【题型】填空题　【知识点】平面几何　【难度】medium
如图，在 \(\triangle ABC\) 中，\(\angle ACB = 90^\circ\)，\(AC = 4\)，\(BC = 3\)，将 \(\triangle ABC\) 绕点 \(B\) 旋转到 \(\triangle DBE\) 的位置，其中点 \(D\) 与点 \(A\) 对应，点 \(E\) 与点 \(C\) 对应.如果图中阴影部分的面积为 4.5，那么 \(\angle CBE\) 的正切值是 \underline{\ \ \ \ \ \ \ \ \ \ }.

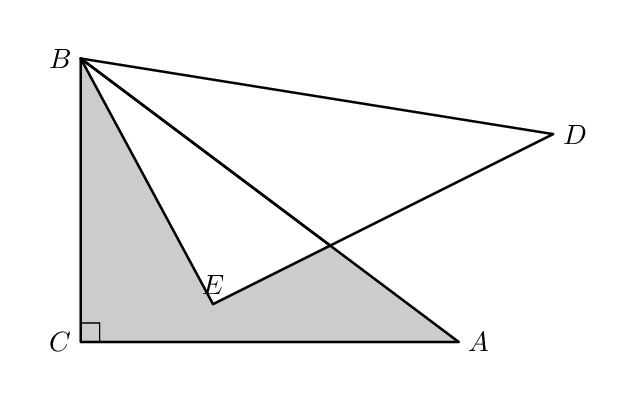
【解答】
\pagestyle{empty}
\noindent
【答案】\(\frac{9}{13}\)

【分析】本题考查了正切函数的定义，旋转的性质和勾股定理.作 \(FG \perp BD\) 于点 \(G\)，利用旋转的性质以及面积法和勾股定理求得 \(EF = 1\)，\(BF = \sqrt{10}\)，解得 \(FG = \frac{9}{5}\)，再利用由旋转的性质得 \(\angle CBE = \angle FBG\)，据此求解即可.

【详解】解：作 \(FG \perp BD\) 于点 \(G\)，

\(\because \angle ACB = 90^\circ\)，\(AC = 4\)，\(BC = 3\)，\\
\(\therefore AB = \sqrt{3^2 + 4^2} = 5\)，

由旋转的性质得，\(BE = 3\)，\(BD = 5\)，\(\angle BED = 90^\circ\)。

由题意得 \(S_{\text{阴影}} = \frac{1}{2} \times 4 \times 3 - \frac{1}{2} \times EF \times 3 = 4.5\)，\\
解得 \(EF = 1\)，

\(\therefore BF = \sqrt{BE^2 + EF^2} = \sqrt{10}\)，

\(\because S_{\triangle BFD} = S_{\text{阴影}} = \frac{1}{2} \times BD \times FG = 4.5\)，\\
解得 \(FG = \frac{9}{5}\)，

\(\therefore BG = \sqrt{BF^2 - FG^2} = \frac{13}{5}\)，

由旋转的性质得，\(\angle CBA = \angle EBD\)，则 \(\angle CBE = \angle FBG\)，

\(\therefore \angle CBE\) 的正切值 \(= \tan \angle FBG = \frac{FG}{BG} = \frac{\frac{9}{5}}{\frac{13}{5}} = \frac{9}{13}\)。

故答案为：\(\frac{9}{13}\).
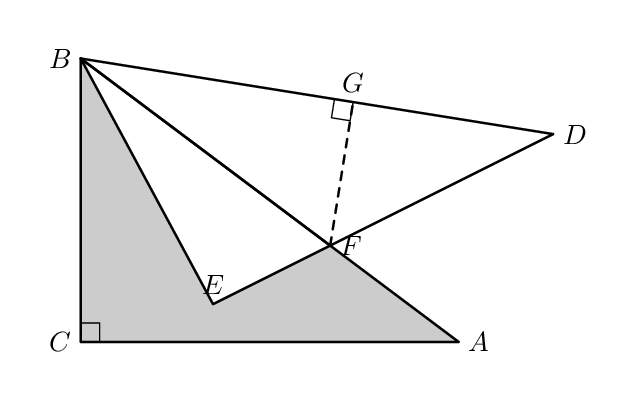